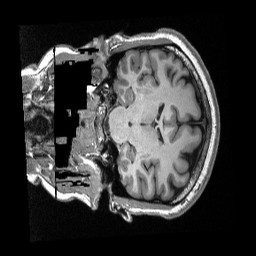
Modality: T1w
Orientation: coronal
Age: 22
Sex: female
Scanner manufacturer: siemens
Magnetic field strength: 3 T
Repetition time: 2.3 s
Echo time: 0.00308 s